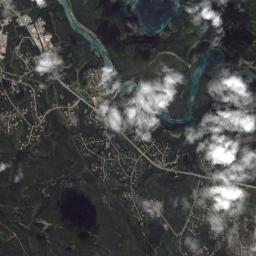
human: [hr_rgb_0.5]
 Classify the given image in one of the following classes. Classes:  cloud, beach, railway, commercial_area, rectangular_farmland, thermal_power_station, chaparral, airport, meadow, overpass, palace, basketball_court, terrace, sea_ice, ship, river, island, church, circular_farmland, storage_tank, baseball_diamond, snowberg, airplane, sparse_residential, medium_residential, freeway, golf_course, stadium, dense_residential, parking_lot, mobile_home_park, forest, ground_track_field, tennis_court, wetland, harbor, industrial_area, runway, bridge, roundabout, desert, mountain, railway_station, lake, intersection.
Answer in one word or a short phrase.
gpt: cloud